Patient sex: M
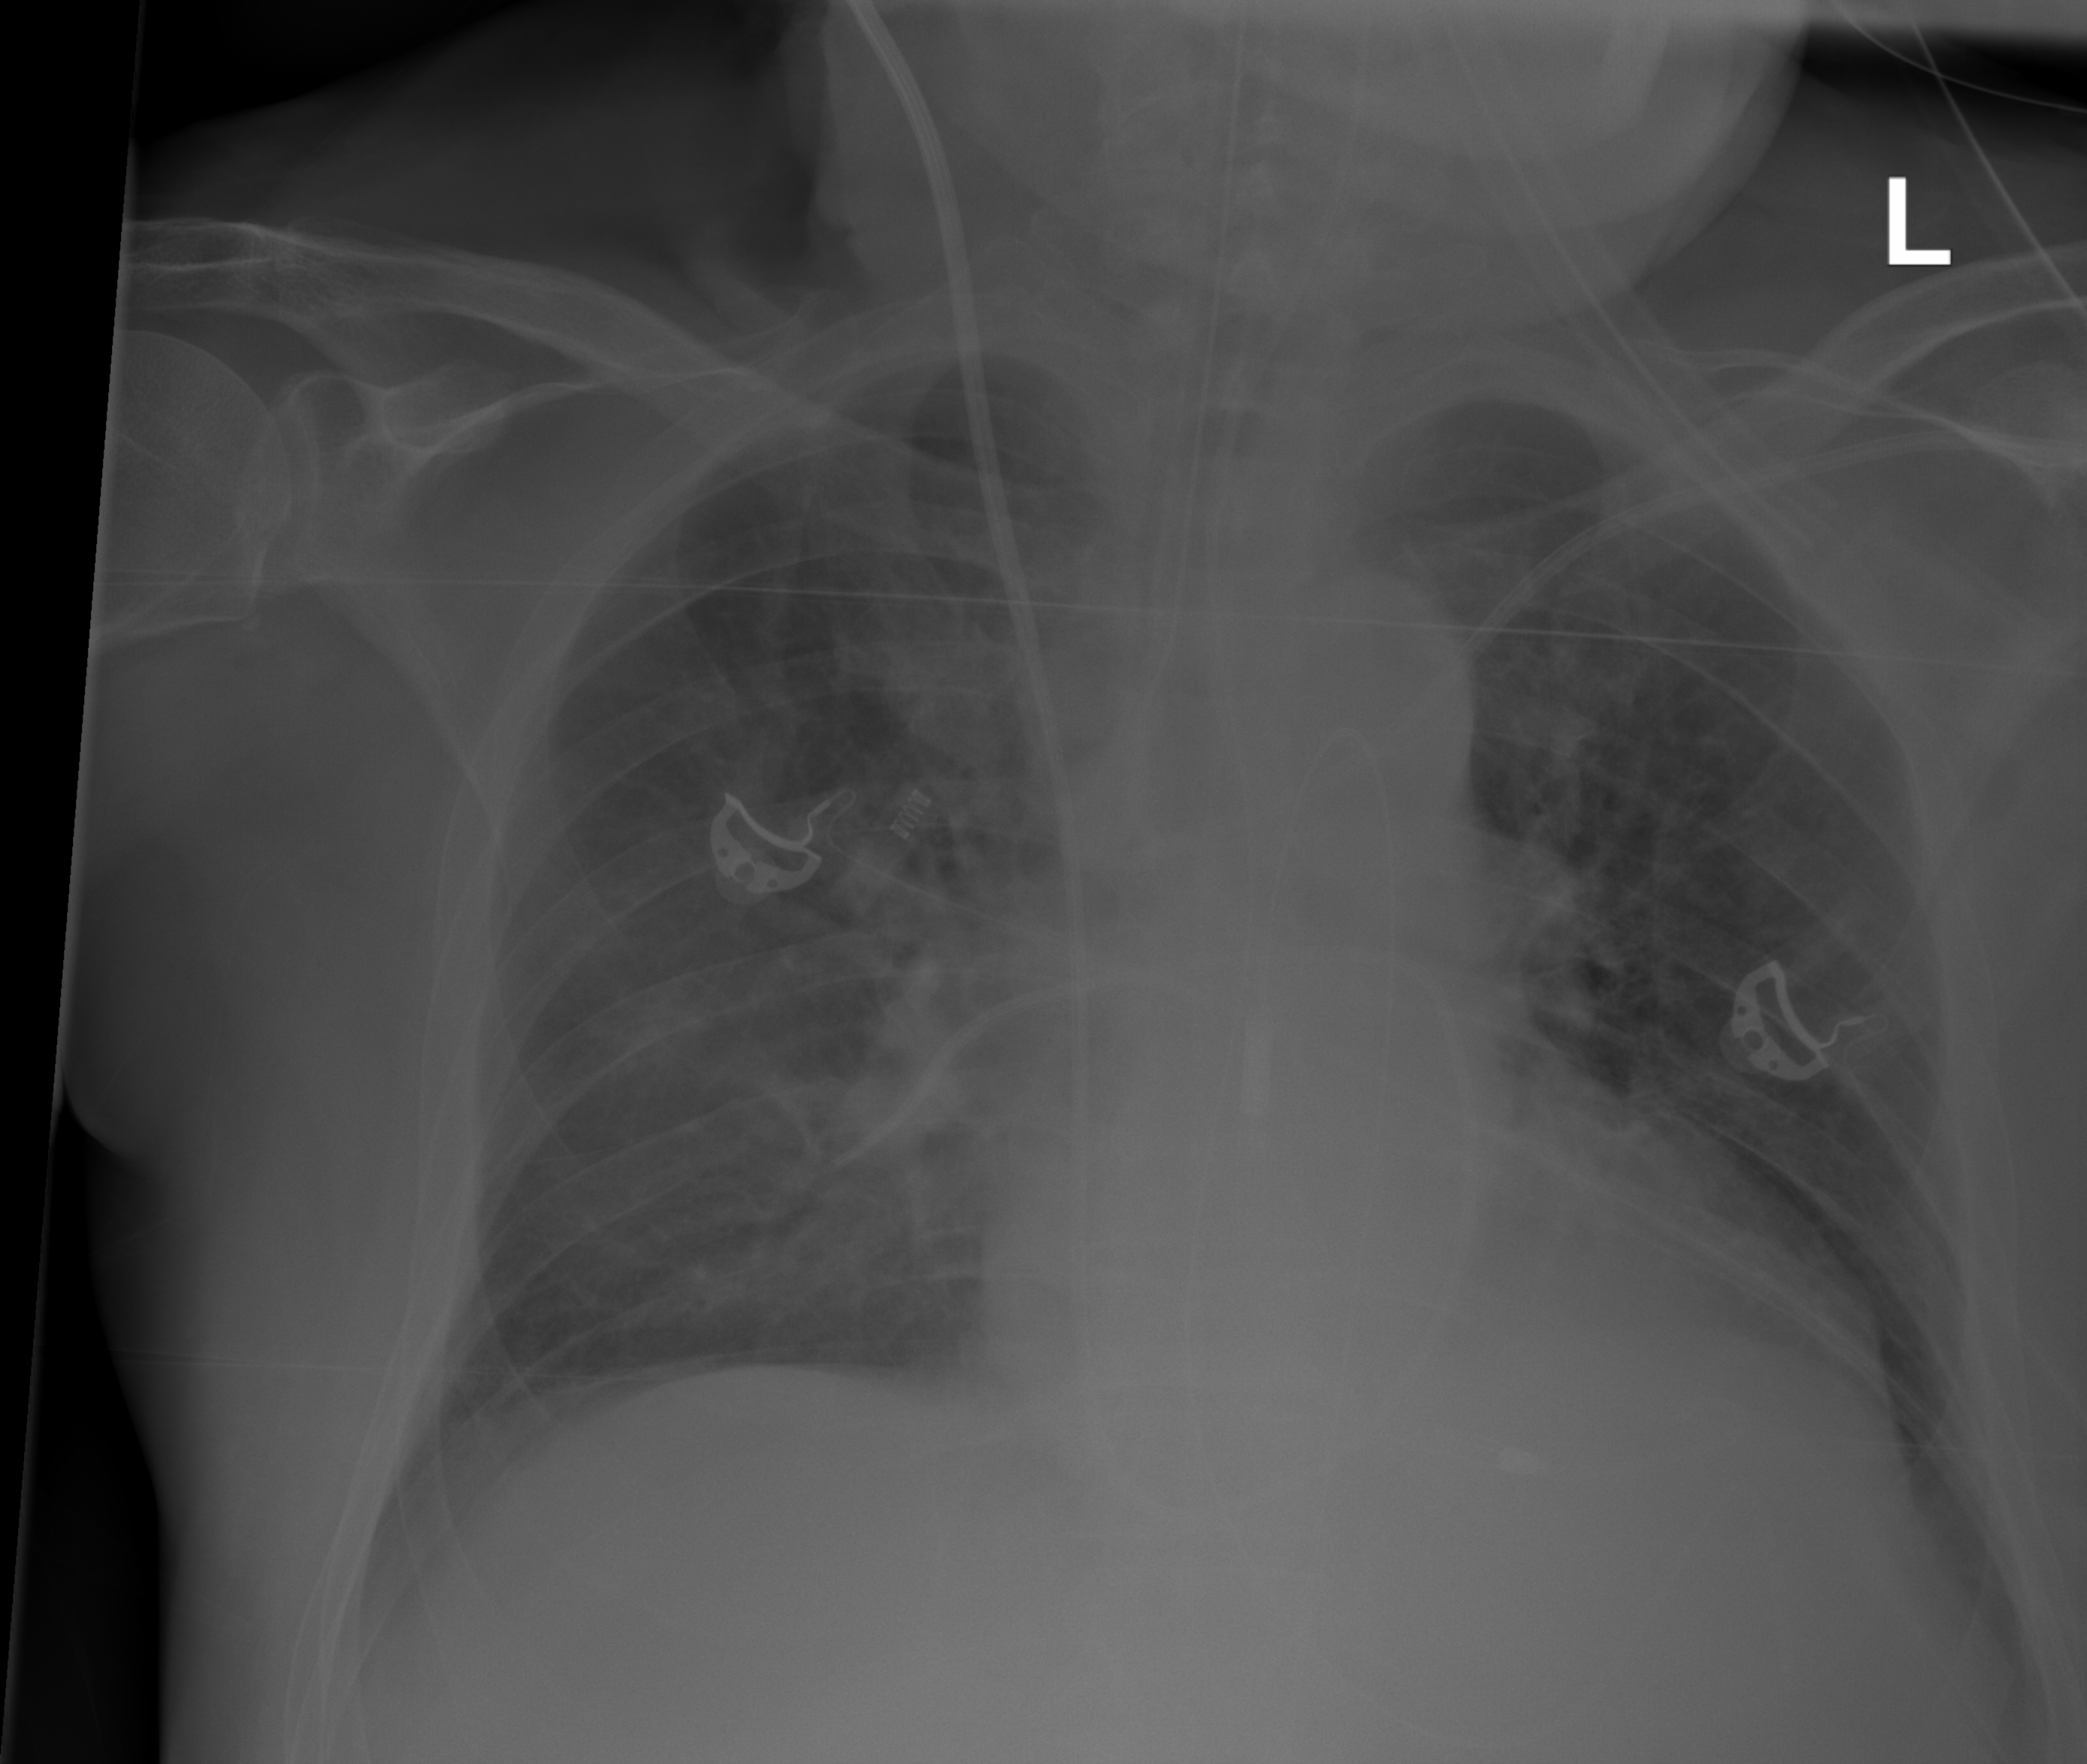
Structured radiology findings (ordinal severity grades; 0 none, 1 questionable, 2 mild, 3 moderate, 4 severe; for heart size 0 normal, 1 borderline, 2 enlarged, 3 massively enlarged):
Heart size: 2
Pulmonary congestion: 2
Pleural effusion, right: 0
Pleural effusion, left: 0
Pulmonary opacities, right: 2
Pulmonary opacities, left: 0
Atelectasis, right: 2
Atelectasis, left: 0